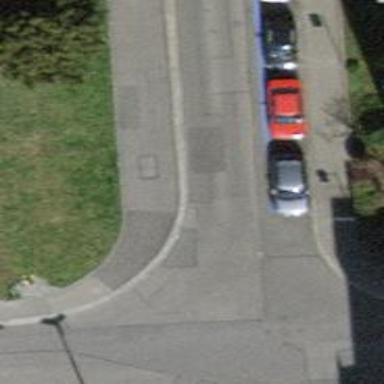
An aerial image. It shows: Residential road with asphalt surface. The road has sidewalks on both sides and opposite cycleway.